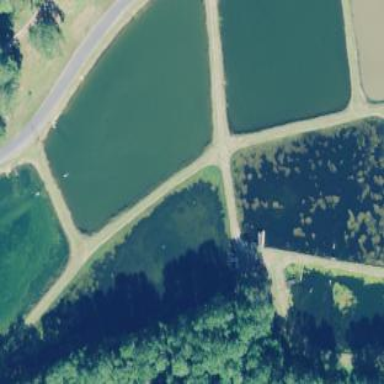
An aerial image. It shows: Reservoir area.